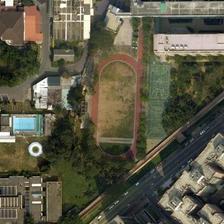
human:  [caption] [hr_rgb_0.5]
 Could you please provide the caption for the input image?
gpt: a playground with basketball fields next to it is surrounded by many buildings and some green plants .

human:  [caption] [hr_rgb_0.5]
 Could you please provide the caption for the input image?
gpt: a playground and two basketball fields are next to a road .

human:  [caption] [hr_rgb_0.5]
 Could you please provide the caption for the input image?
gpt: the sports venue is surrounded by high-rise buildings, which have an old football field, two basketball courts and a small swimming pool .

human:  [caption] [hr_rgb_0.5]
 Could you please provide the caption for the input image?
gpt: many buildings and some green trees are around a playground next to a road .

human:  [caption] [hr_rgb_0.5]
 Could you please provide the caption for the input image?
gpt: a playground with basketball fields next to it is surrounded by many buildings and some green plants .